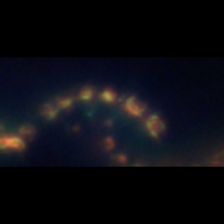
Taxon: Chaetoceros
Group: Diatoms